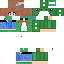
A female human skin with medium skin, wearing brown long hair dressed in a green hoodie and blue pants, featuring a closed mouth.